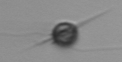
Label: Acanthoica_quattrospina